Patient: sex M, age 32
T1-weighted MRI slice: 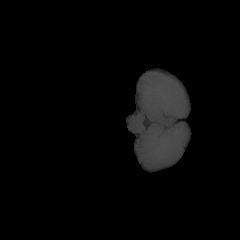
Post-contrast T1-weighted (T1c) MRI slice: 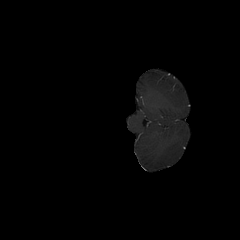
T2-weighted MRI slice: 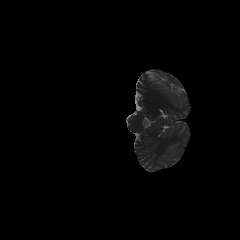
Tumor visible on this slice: no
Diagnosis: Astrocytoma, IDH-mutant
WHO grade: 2